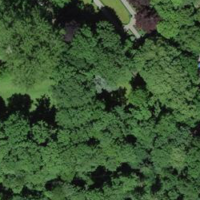
EUNIS habitat code: 55
Species observed at this site:
Fagus sylvatica
Taxus baccata